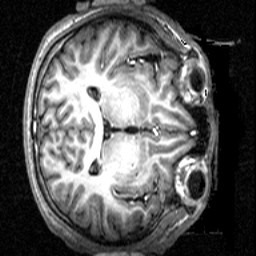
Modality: T1w
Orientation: axial
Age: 22
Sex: male
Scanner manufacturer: siemens
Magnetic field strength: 2.894 T
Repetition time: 2.3 s
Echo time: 0.0021 s